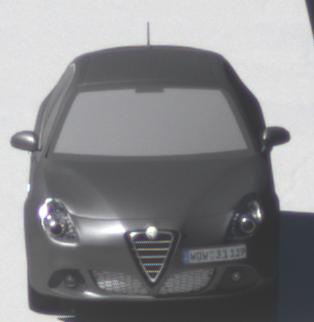
Make: Alfa Romeo
Model: Giulietta 1.4 TB 16V
Detailed model: Giulietta (940)
Model produced from: 2010/05
Model produced until: 2013/03
Doors: 5
Color: gray
Road condition: wet road
Daytime: midday
Contrast: high contrast